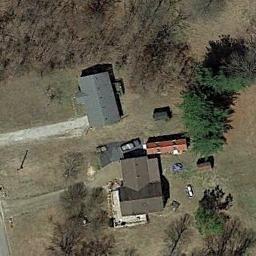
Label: sparse_residential